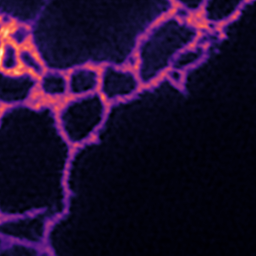
Label: Super-resolution ER image